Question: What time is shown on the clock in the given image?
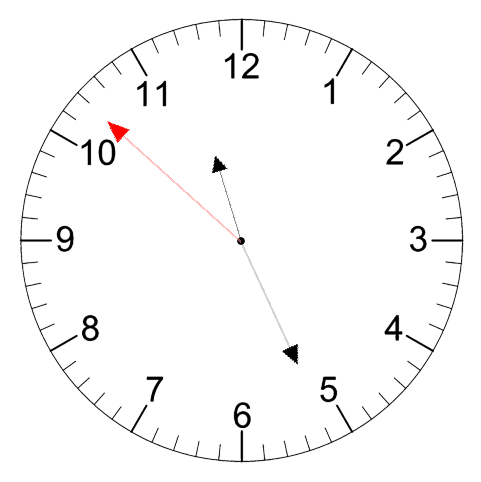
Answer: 11:25:52